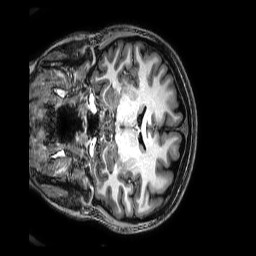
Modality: T1w
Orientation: coronal
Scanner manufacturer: philips
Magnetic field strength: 3 T
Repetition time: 0.008 s
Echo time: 0.003589 s